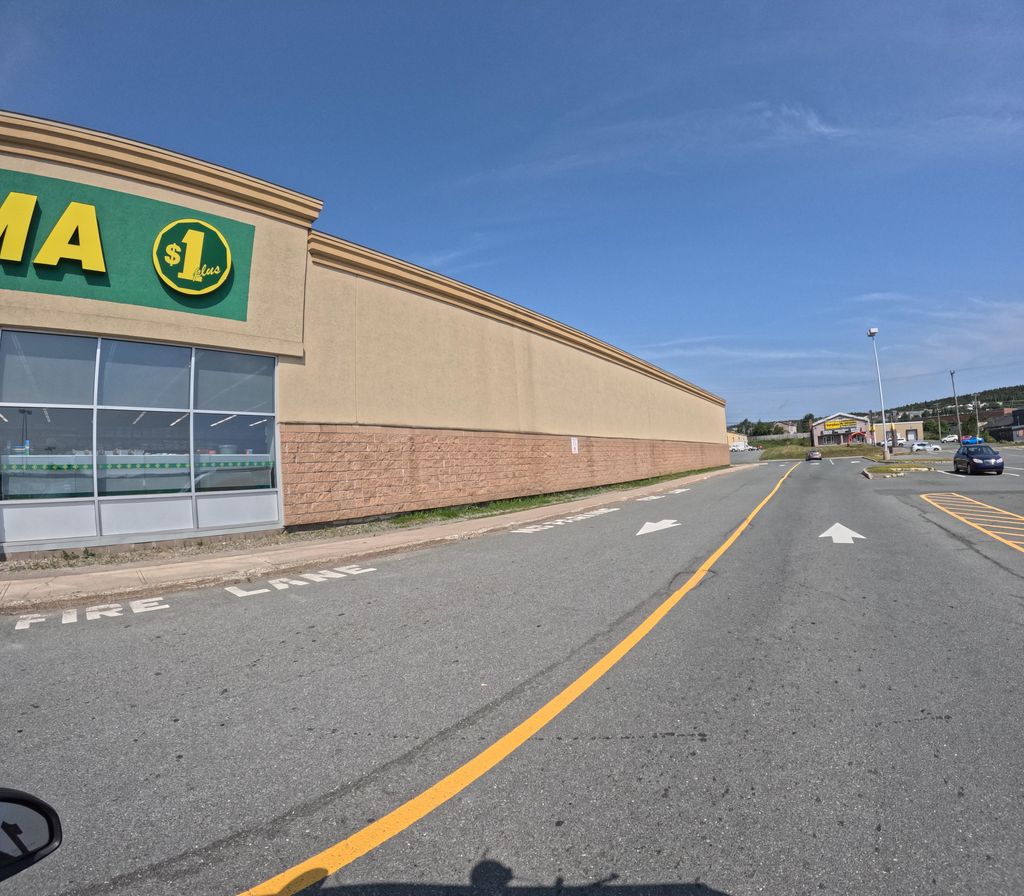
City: st_johns